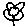
Label: flower